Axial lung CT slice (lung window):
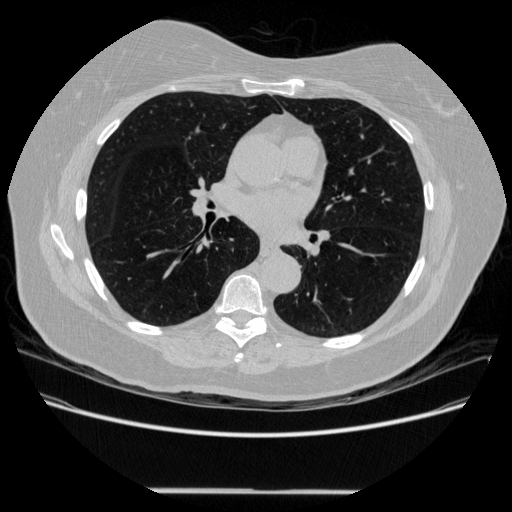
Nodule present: no